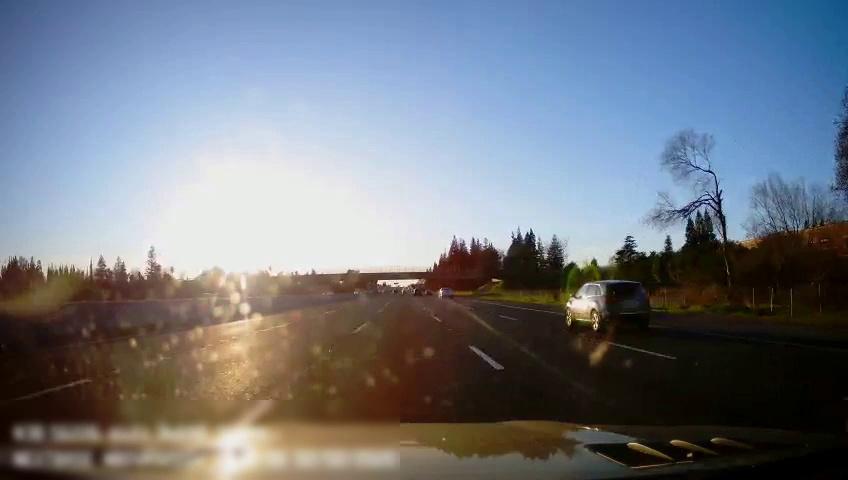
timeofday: Day
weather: Sunny
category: Drivable Space
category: Vehicles | Truck
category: Vehicles | SUV
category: Lanes | Alternate Lane
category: Lanes | Alternate Lane
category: Lanes | Current Lane
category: Lanes | Current Lane
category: Lanes | Alternate Lane
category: Lanes | Alternate Lane